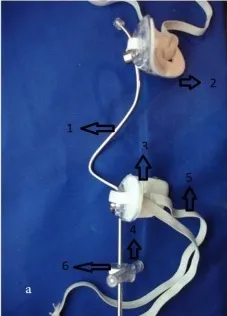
The Sh-device. (a) Left lateral view.
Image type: radiology (ct)